Question: I want user to be able to enter source/destination and take a virtual tour of the route.
PHP is my preferred solution. I am not sure where to start from. I do not have much experience with Google map 3D APIs so need some pointers.
I need something that is similar to Google maps's Helicopter view feature. Gives a bird's eye tour of your route.

Thanks in advance!
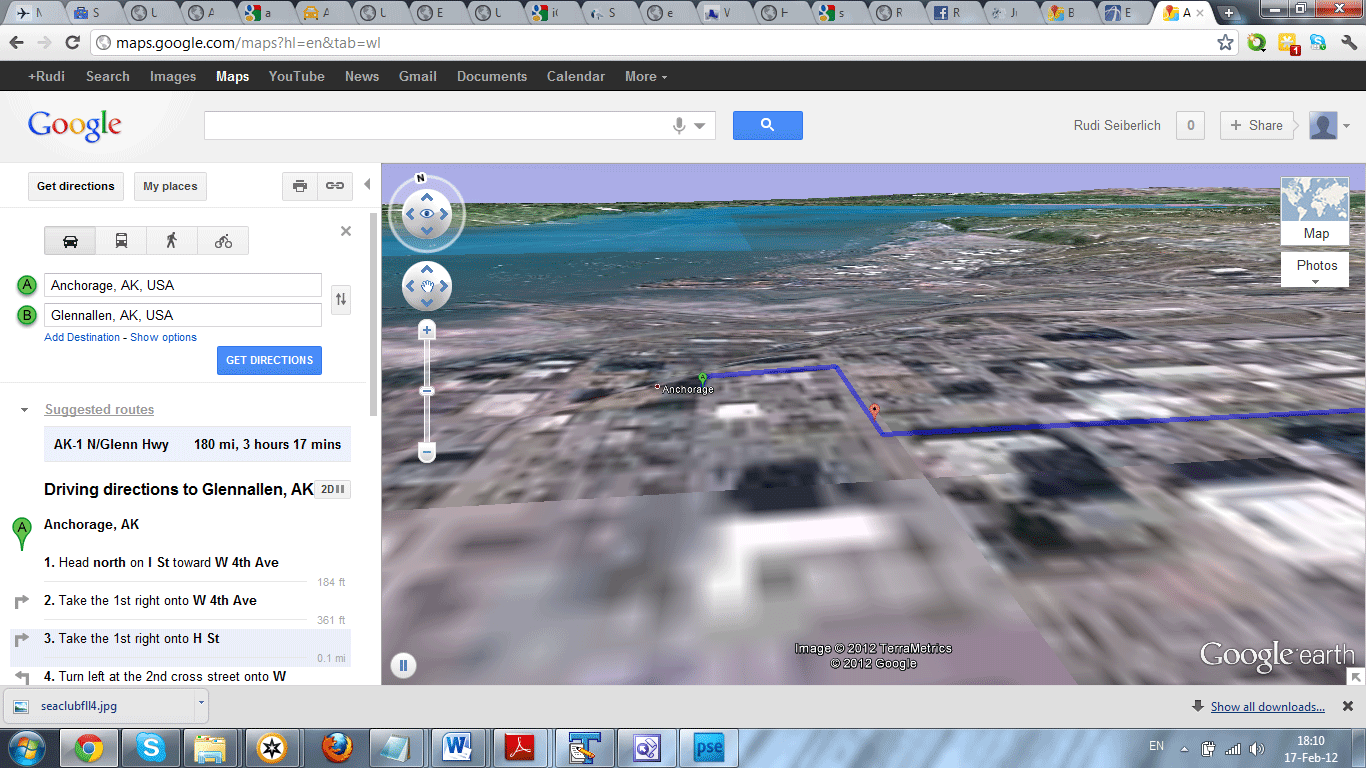
Answer: You will want to use Javascript, which powers the <URL>
Check out the examples at the code playground, especially how to <URL>